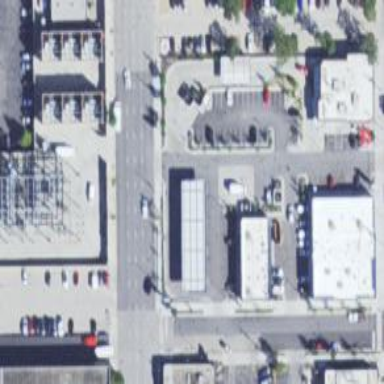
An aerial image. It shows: Convenience shop.